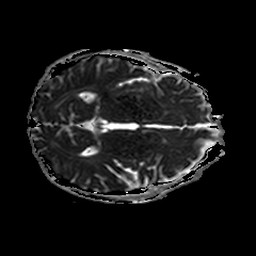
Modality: ADC
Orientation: axial
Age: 62
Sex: male
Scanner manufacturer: philips
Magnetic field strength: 3 T
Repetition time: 3.208 s
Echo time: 0.076 s